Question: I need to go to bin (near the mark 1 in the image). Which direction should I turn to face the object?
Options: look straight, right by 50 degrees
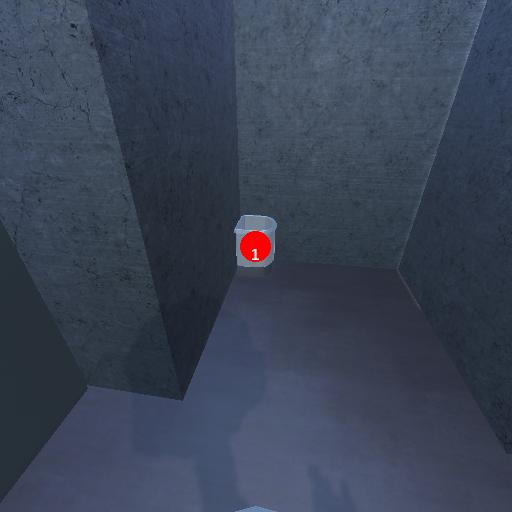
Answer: look straight